Interaction volume radius: 5 \u00c5
Interaction volume height: 15 \u00c5
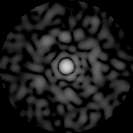
Disorder parameter: 0.8838